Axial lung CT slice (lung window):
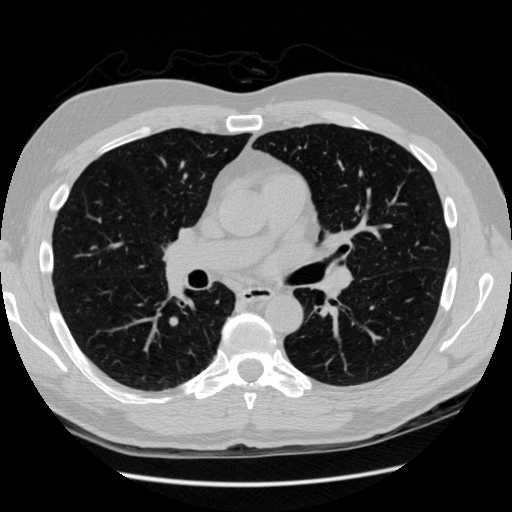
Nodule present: no